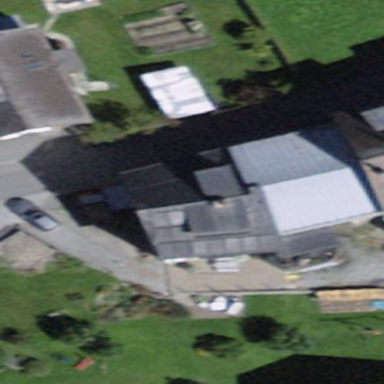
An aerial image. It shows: Building with gabled roof oriented across its structure.